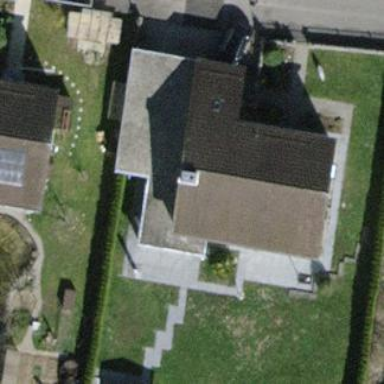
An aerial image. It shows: Building with tiled roof.